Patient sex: M
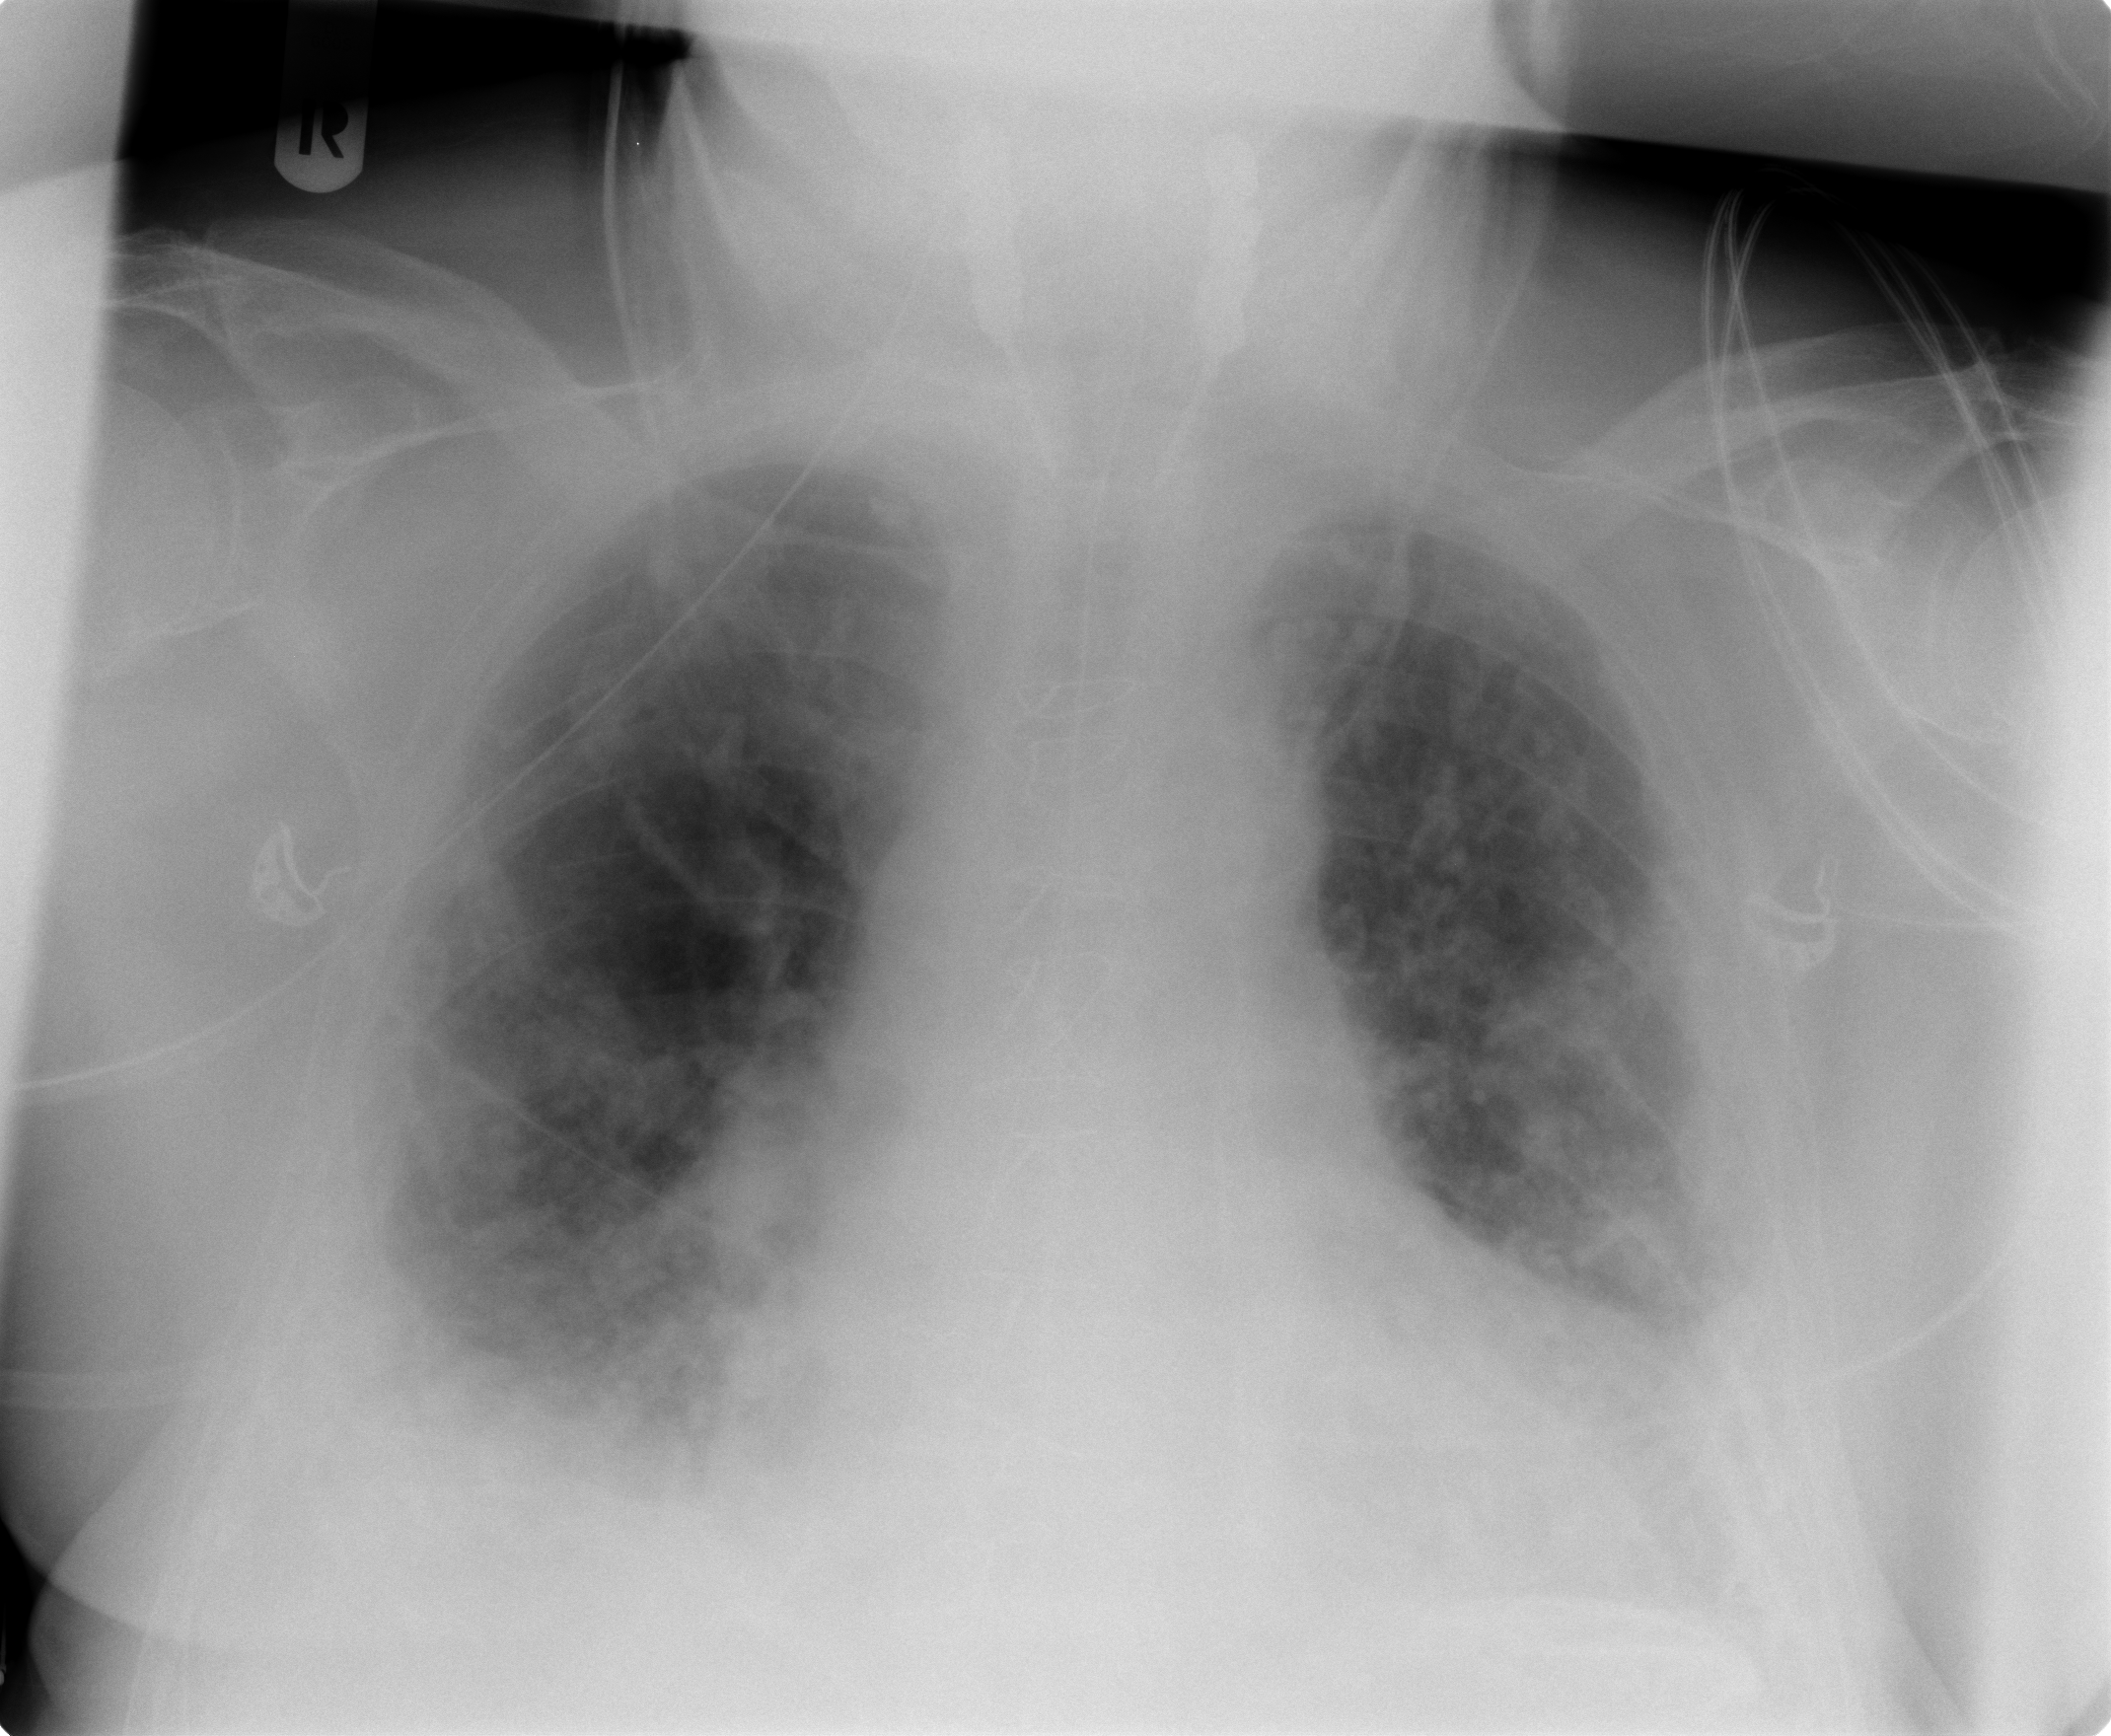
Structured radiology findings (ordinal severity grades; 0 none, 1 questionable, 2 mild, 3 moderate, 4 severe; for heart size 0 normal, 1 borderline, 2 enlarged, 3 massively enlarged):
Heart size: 2
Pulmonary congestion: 2
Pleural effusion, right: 2
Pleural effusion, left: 2
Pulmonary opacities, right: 3
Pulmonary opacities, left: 3
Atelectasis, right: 3
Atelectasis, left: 3